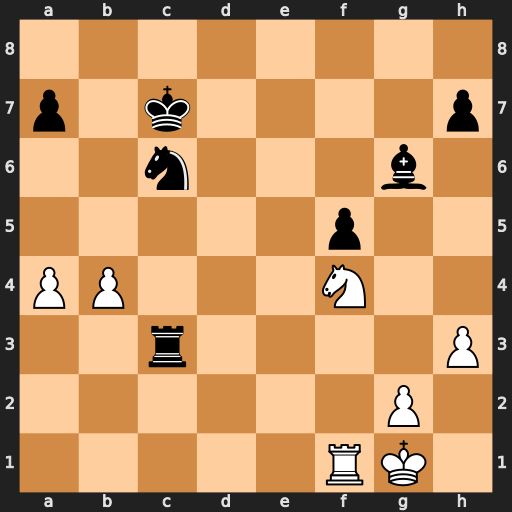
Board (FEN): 8/p1k4p/2n3b1/5p2/PP3N2/2r4P/6P1/5RK1
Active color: w
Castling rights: -
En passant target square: -
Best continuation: Nd5+ Kd7 Nxc3